Field crop: maize
Growth stage: 2
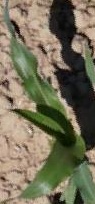
Species: maize